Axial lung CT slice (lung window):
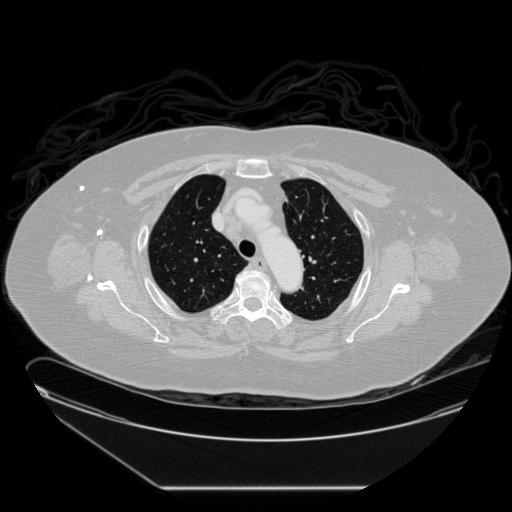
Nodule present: no